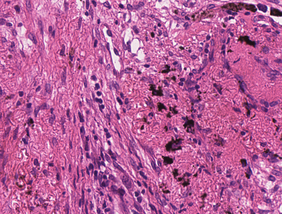
Tumor epithelial tissue: no
Tumor-associated stroma tissue: yes
Normal tissue: no